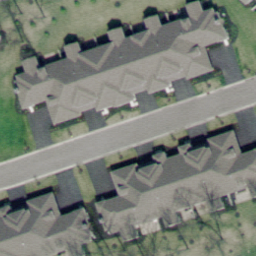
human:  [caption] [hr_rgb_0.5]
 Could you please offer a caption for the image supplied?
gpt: It is a piece of farmland .

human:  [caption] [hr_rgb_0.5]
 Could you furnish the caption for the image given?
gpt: There is a piece of farmland .

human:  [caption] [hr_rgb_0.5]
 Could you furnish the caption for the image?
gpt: It is a piece of cropland .

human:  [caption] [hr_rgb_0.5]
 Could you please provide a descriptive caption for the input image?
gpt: There is a piece of cropland .

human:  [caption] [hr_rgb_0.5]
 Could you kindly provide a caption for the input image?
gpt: Here is a piece of farmland .